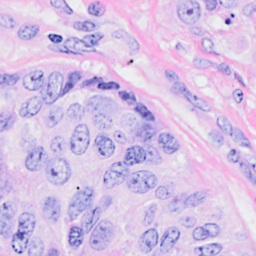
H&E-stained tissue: Breast